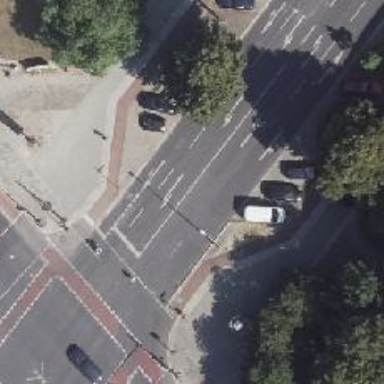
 there is lane for parking available on both sides."